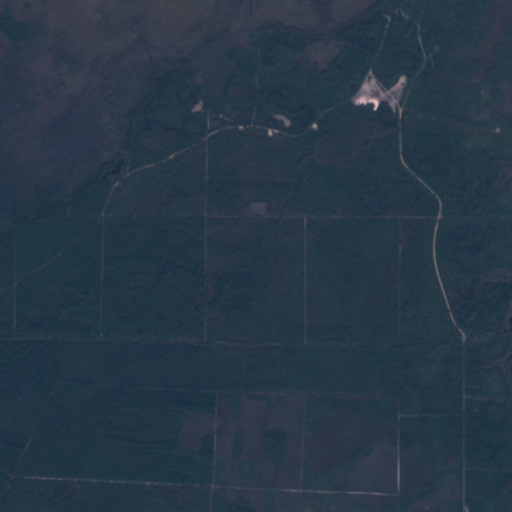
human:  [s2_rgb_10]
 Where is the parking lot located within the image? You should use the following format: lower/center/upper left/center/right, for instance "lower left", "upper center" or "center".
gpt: The parking lot is located in the lower right of the image.
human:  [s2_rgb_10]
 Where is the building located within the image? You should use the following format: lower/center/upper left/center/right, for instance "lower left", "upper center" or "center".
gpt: The building is located in the upper right of the image.
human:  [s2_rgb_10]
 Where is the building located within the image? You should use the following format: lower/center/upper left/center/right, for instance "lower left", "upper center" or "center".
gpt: The building is located in the upper right of the image.
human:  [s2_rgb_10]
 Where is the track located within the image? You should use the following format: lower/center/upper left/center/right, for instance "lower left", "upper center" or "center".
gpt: There is no track in the image.